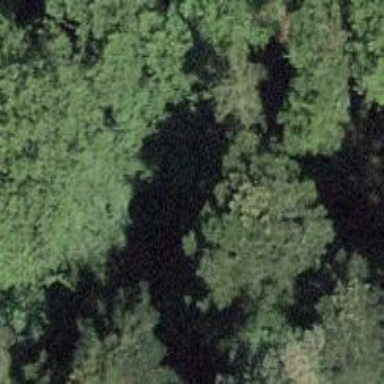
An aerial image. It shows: Sinkhole in the natural landscape.